Field crop: tomato
Growth stage: 1
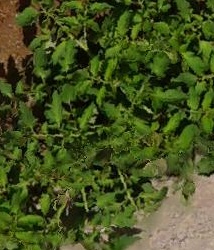
Species: tomato